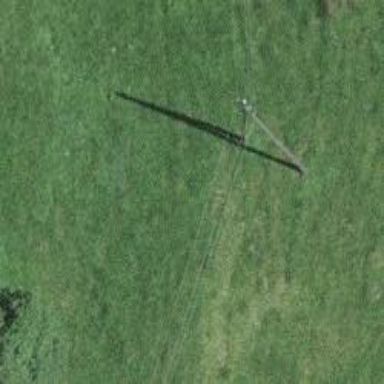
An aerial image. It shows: Minor power line.